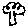
Label: tree